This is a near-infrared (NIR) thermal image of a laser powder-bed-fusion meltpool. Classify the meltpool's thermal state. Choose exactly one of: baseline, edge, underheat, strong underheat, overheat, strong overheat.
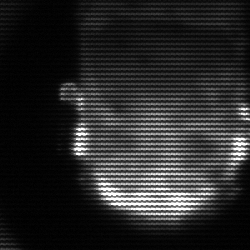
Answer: baseline